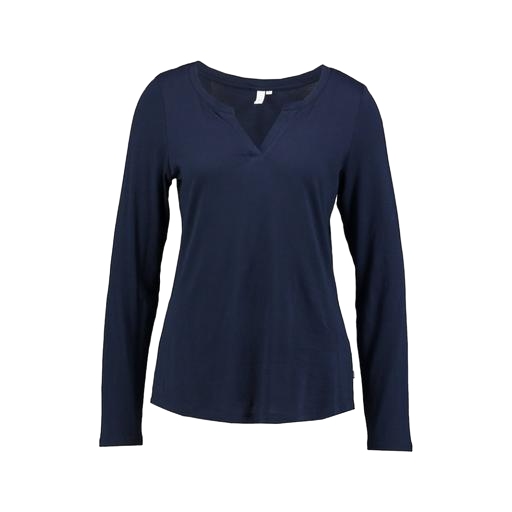
blue still long-sleeved top, blue iconic women's long-sleeved t-shirt, blue long-sleeve top, white background